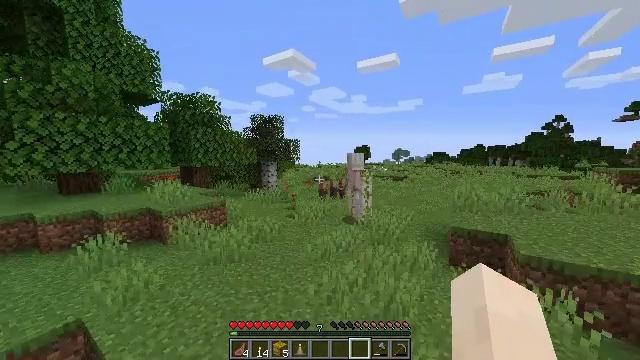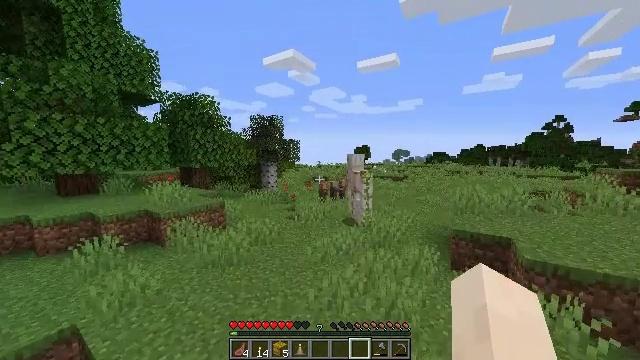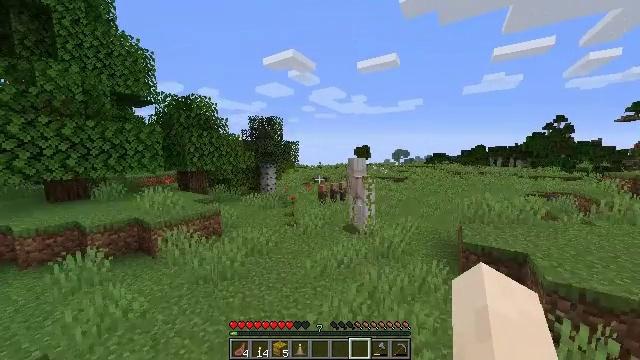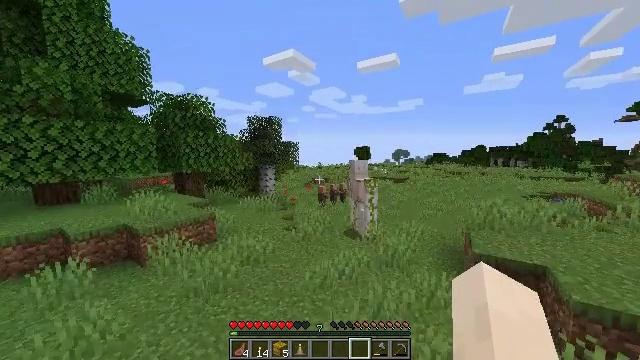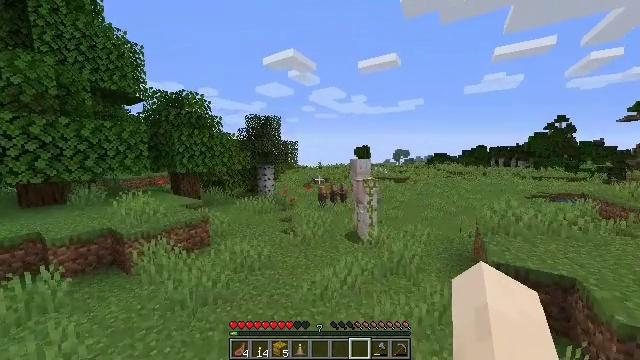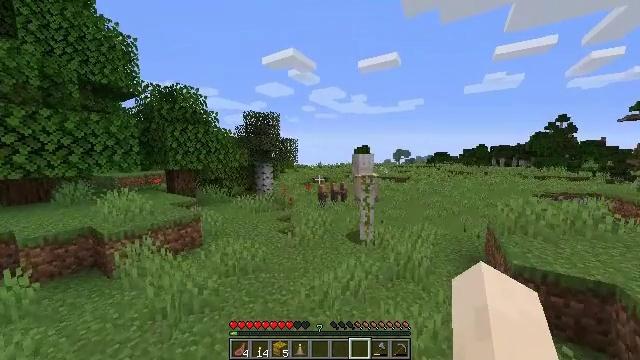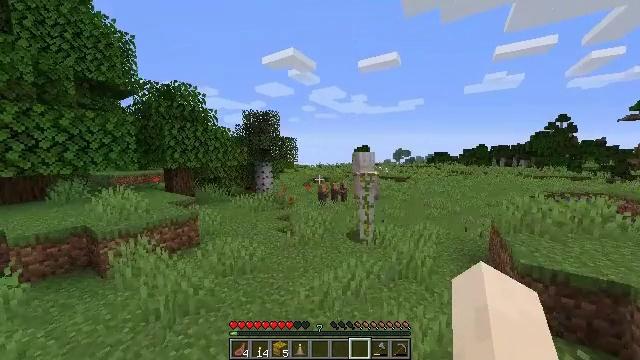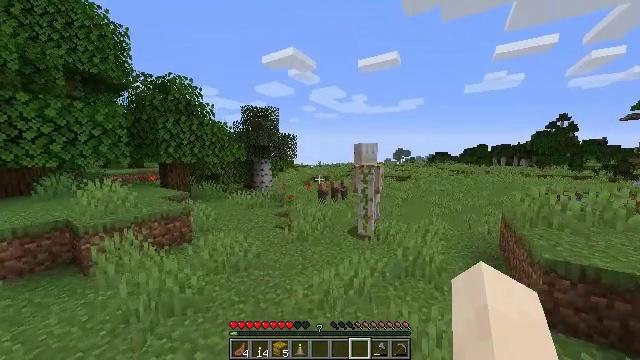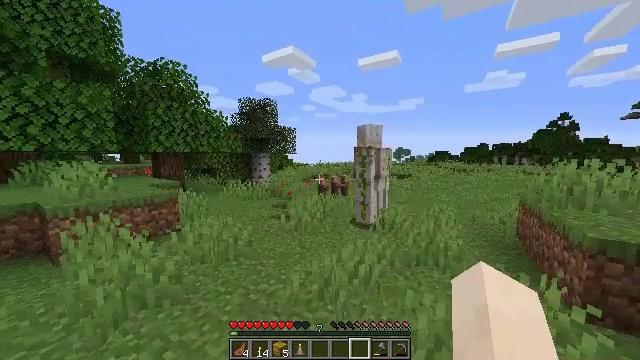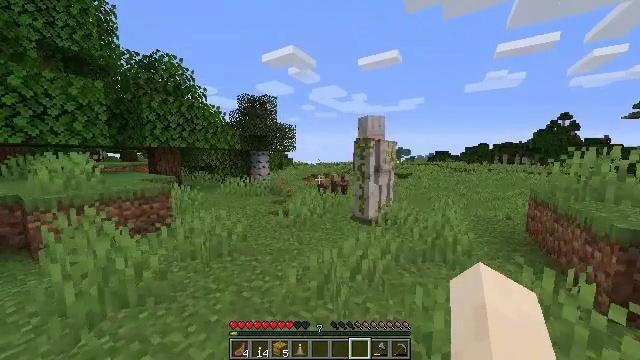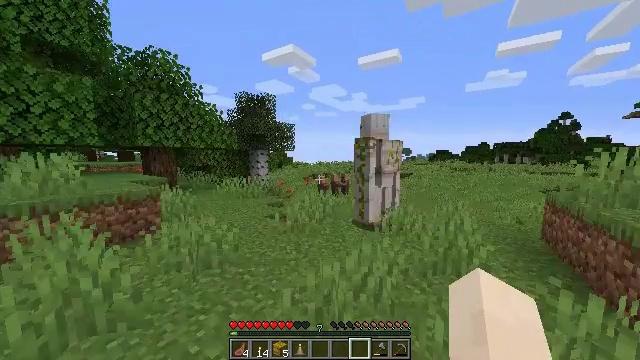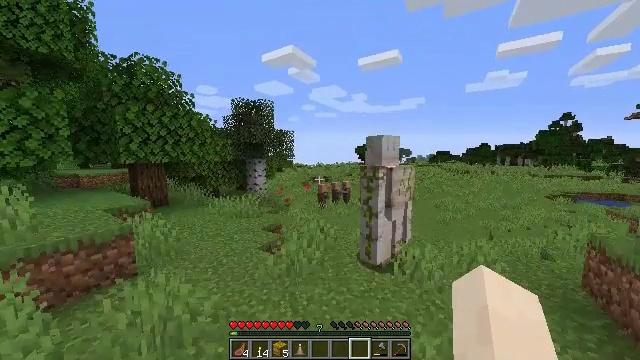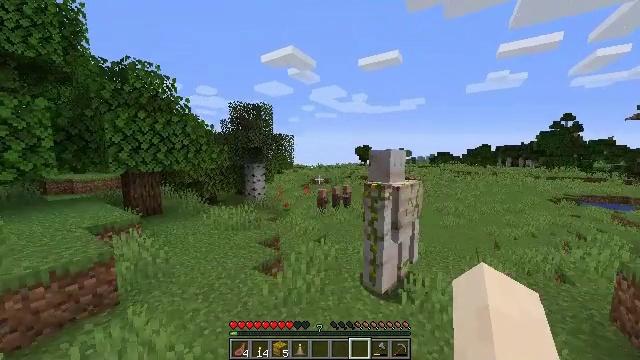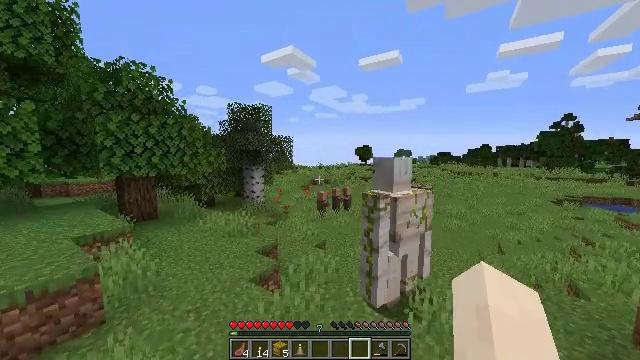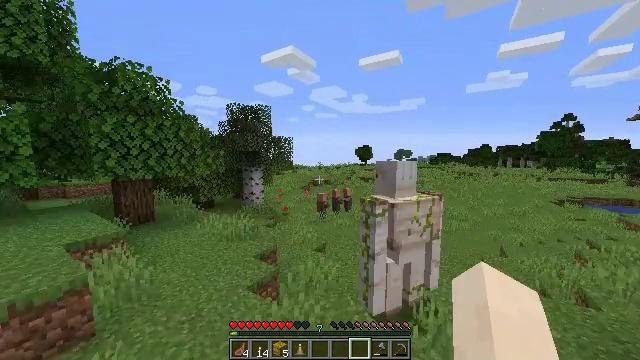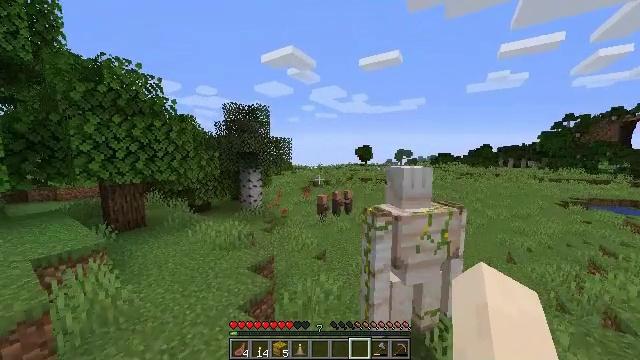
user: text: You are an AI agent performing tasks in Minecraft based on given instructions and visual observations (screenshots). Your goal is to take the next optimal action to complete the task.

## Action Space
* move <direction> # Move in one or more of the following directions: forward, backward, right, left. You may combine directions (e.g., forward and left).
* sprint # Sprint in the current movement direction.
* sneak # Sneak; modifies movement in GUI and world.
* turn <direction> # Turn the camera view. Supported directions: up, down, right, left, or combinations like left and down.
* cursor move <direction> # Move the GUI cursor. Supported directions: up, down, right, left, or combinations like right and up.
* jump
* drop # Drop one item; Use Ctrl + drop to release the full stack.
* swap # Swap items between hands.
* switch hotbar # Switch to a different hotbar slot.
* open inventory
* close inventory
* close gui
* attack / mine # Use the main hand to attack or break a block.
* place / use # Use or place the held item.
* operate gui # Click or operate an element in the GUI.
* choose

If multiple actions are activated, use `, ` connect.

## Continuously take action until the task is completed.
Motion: motion action
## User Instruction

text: Craft a dark oak pressure plate.
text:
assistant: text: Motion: move forward, sprint, jump
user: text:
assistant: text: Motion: move forward, sprint, jump
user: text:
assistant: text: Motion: move forward, sprint, jump
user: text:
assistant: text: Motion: move forward, sprint, jump
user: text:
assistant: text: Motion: move forward, sprint, jump
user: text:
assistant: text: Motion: move forward, sprint, jump
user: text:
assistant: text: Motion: move forward, sprint, jump
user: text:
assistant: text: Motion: move forward, sprint, jump
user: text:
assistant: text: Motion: move forward, sprint, jump
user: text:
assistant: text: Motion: move forward, sprint, jump
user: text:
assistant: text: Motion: move forward, sprint, jump
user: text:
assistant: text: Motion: move forward, sprint, jump
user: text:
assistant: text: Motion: move forward, sprint, jump
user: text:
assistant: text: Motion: move forward, sprint, jump
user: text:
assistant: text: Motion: move forward, sprint, jump
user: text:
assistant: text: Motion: move forward, sprint, jump
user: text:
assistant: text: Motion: move forward, sprint, jump
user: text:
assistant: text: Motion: move forward, sprint, jump
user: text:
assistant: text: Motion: move forward, sprint, jump
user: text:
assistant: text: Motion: move forward, sprint, jump
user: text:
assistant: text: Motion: move forward, sprint, jump
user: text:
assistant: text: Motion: move forward, sprint, jump
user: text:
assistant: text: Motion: move forward, sprint, jump
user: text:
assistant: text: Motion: move forward, sprint, jump
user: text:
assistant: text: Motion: move forward, sprint, jump
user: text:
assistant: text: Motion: move forward, sprint, jump
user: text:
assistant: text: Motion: move forward, sprint, jump
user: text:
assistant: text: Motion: move forward, sprint, jump
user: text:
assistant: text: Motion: move forward, sprint, jump
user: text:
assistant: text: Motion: move forward, sprint, jump